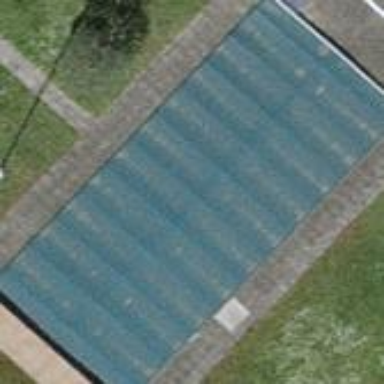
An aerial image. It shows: Swimming pool within leisure land area designed for swimming activities.